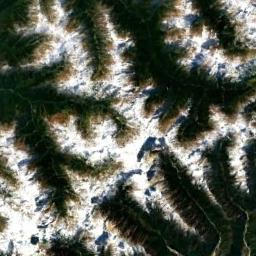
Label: snowberg